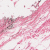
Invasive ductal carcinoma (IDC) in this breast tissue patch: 0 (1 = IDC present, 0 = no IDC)